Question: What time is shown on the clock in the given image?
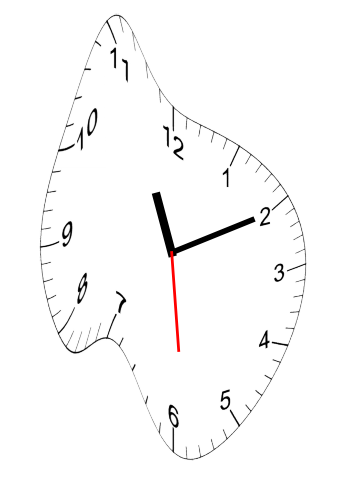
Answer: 11:10:29